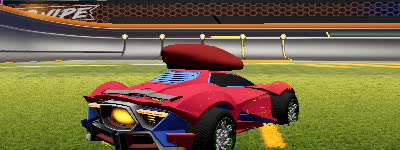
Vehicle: werewolf